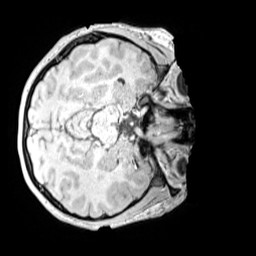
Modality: MP2RAGE
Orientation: axial
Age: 12
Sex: female
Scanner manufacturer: siemens
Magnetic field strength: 3 T
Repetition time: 4 s
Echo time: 0.00299 s